В теплоизолированном цилиндре, поршень которого удерживается в неподвижном состоянии двумя одинаковыми гирями (см. рисунок), находится $1~моль$ одноатомного идеального газа.  Начальная температура газа равна $T_{0}$. Давление воздуха вне цилиндра равно нулю.
Как изменится температура газа, если одну из гирь снять, а затем через некоторое время поставить обратно? Поршень может скользить в цилиндре без трения.
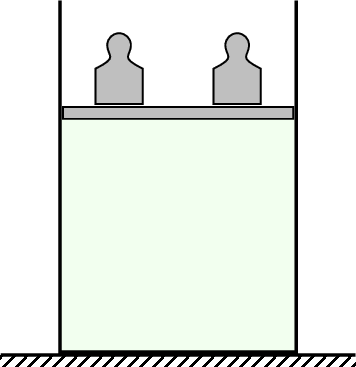
Решение: Так как цилиндр теплоизолирован, то $$ \Delta U+A=0. \quad (1) $$ Введем обозначения: $p_{1}=\frac{2 m g}{S}$ — начальное давление газа, $p_{2}$ — окончательное давление, $p_{3}=\frac{m g}{S}$ — давление газа после того, как одну гирю сняли. Ясно, что $p_{1}=p_{2}$. С учетом $(1)$ при снятой гире получим уравнение $$ C_{V}(T_{3}-T_{1})=p_{3}(V_{3}-V_{1}), \quad (2) $$ где $C_{V}$ — молярная теплоемкость при постоянном объеме. Из последнего равенства находим $$ T_{3}=\frac{C_{V} T_{1}+p_{3} V_{1}}{C_{V}+R}=\frac{\left(C_{V}+\frac{R}{2}\right) T_{1}}{C_{V}+R}. \quad (3) $$ Аналогично после того, как гирю опять поставили на поршень, получаем $$ T_{2}=\frac{C_{V} T_{3}+p_{1} V_{3}}{C_{V}+R}=\frac{\left(C_{V}+2 R\right) T_{3}}{C_{V}+R}. \quad (4) $$ Из соотношений $(2)$ и $(3)$ получаем $($учитывая, что $\frac{p_{1} V_{1}}{T_{1}}=\frac{p_{2} V_{2}}{T_{2}}=\frac{p_{3} V_{3}}{T_{3}}$ и $p_{2}=p_{1}=2 p_{3})$ $$ T_{2}-T_{1}=\left[\frac{\left(C_{V}+2 R\right)\left(C_{V}+\frac{R}{2}\right)}{\left(C_{V}+R\right)^{2}}-1\right] T_{1}. $$ Далее находим $$ T_{2}-T_{1}=\frac{3}{25} T_{1}=0.12 T_{1}. $$
Ответ: $$ T_{2}-T_{1}=0.12 T_{1}. $$
Темы:
T, Термодинамика, Всероссийские, Нестационарность